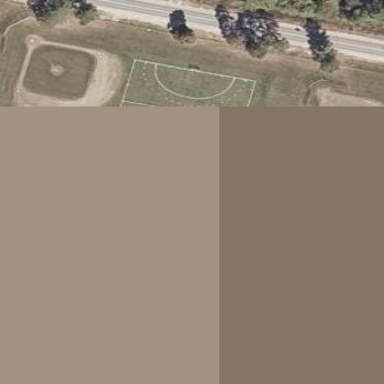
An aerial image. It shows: Grass baseball pitch for leisure and sport.